Question: I'm building an Android application where users should be able to login to the application using an email/password combination (no brainer) or via their preferred social network.
I've implemented the 'socialAuth' library for Android from (<URL> and have successfully been able to implement code for sign in via Facebook and Twitter. It's simple: you create an app, copy the key and secret into the properties file in your Android project, add a few lines of code and bam! You are able to login to the application using Facebook or Twitter.
Trying this with deemed to be a lot more difficult because <URL>, if it can only be a few lines when using the 'socialAuth' library.
My main issue is identifying the 'consumer_secret'. When you create an application on the , you are directed to a screen where you activate relevant APIs and then you set permissions - you create an OAuth Client ID (which is your 'consumer_key' in the 'socialAuth' properties file), but where do you find your 'consumer_secret'?
I've learnt that using you could have a sort of 'callBack' send you an authentication code, but I don't understand what it is that should be happening.
<URL>:
'''
1. First register your application on Google Cloud console:
a. Go to https://cloud.google.com/console/project
b. Login
c. Create a new project
d. APIs & Auth > Credentials
e. Create New Client ID ( Application Type: Web Application, Authorized redirect URL: http://YOUR_HOST_NAME/socialauth.html)
2. Modify brickred properties.xml
Replace
<prop key="www.google.com.consumer_key">opensource.brickred.com</prop>
<prop key="www.google.com.consumer_secret">YC06FqhmCLWvtBg/O4W/aJfj</prop>
with
<prop key="googleapis.com.consumer_key">CLIENT ID created in Step 1.e above</prop>
<prop key="googleapis.com.consumer_secret">Client Secret created in Step 1.e above </prop>
If you are not using Spring, modify oauth_consumer.properties
Modify the link in your application where the user clicks on to start the contacts import process:
change
?id=google
to
?id=googleplus
'''
Has anyone implemented the 'socialAuth' library for Android from and figured out how to login to your application using or and ? Where do you get the 'consumer_secret'?
Something that confuses me, for example is this found on the Google Developer Console documentation regarding <URL>
> Setting up OAuth 2.0To use OAuth 2.0 in your application, you need an OAuth 2.0 client ID,
which your application uses when requesting an OAuth 2.0 access token.
When you register an application in the Google Developers Console, you
can generate an OAuth 2.0 client ID.To find your application's client ID and client secret, and set a
redirect URI, expand the OAuth 2.0 Client ID section.To deactivate the client ID, delete the application from the
Developers Console.
How do you "expand the OAuth 2.0 Client ID section" ? Here is a screenshot of this screen:

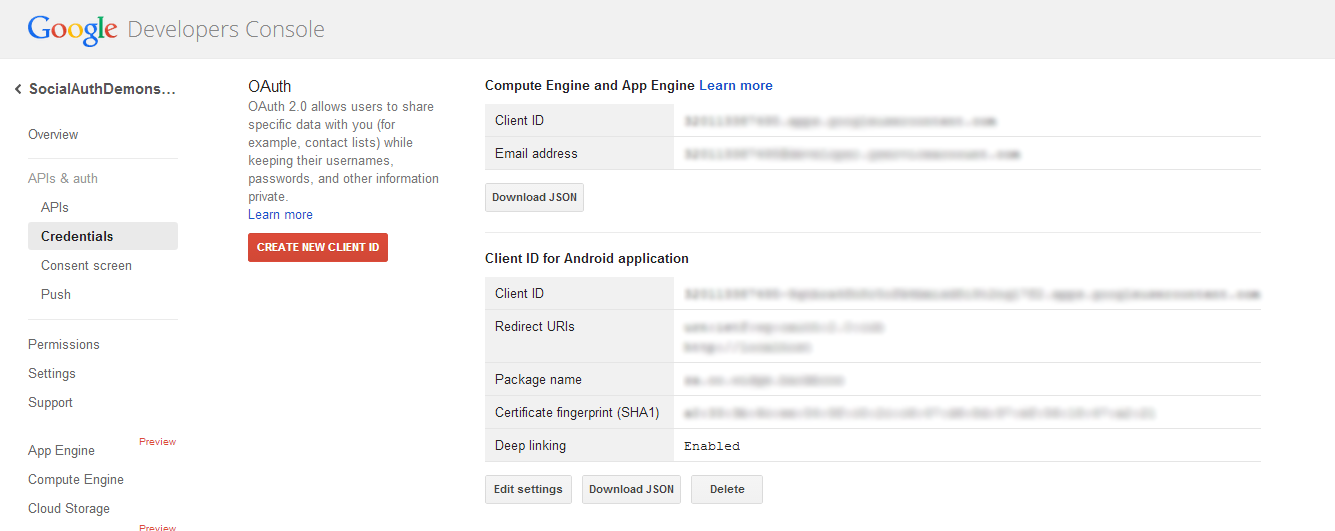
Answer: I was just having this problem, and just figured it out. Go to your developer console and click on the following 2 things:

The JSON file contains your secret, after the key "client_secret", and the api key is listed after "client_id". The file is a bit difficult to read, so copy the text out of the file using notepad or something and paste it into here:
<URL>
It'll organize the information for you, then click on the 'viewer' tab and the data will be nice and easy to see, like so:

Doing this got it working with socialauth-android for me, kind of, but I've actually been running into a redirect_uri_mismatch error after that, so lemme know if you run into the same thing afterwards.